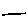
Label: line